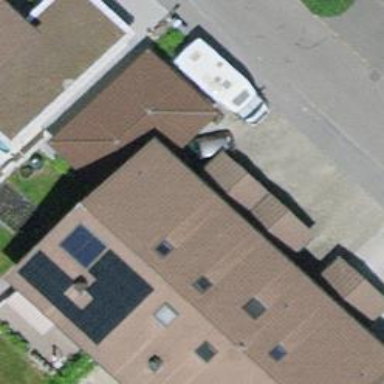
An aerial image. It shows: Garage building.